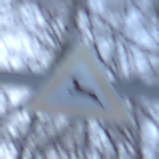
Verkehrszeichen: WildwechselRechts
Umgebung: Outdoor, Nature
Tageszeit: MorningAfternoon
Wetter: Clear
Licht: Natural
Jahreszeit: Winter
Kontrast: LowContrast